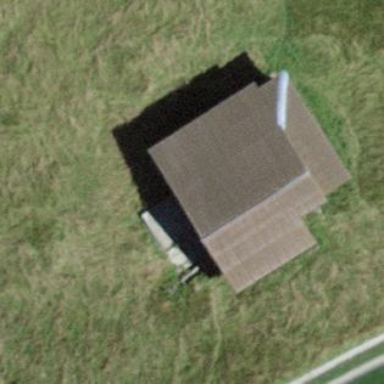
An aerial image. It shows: Gabled barn with sloped roof.